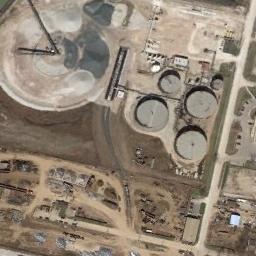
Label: storage_tank